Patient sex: M
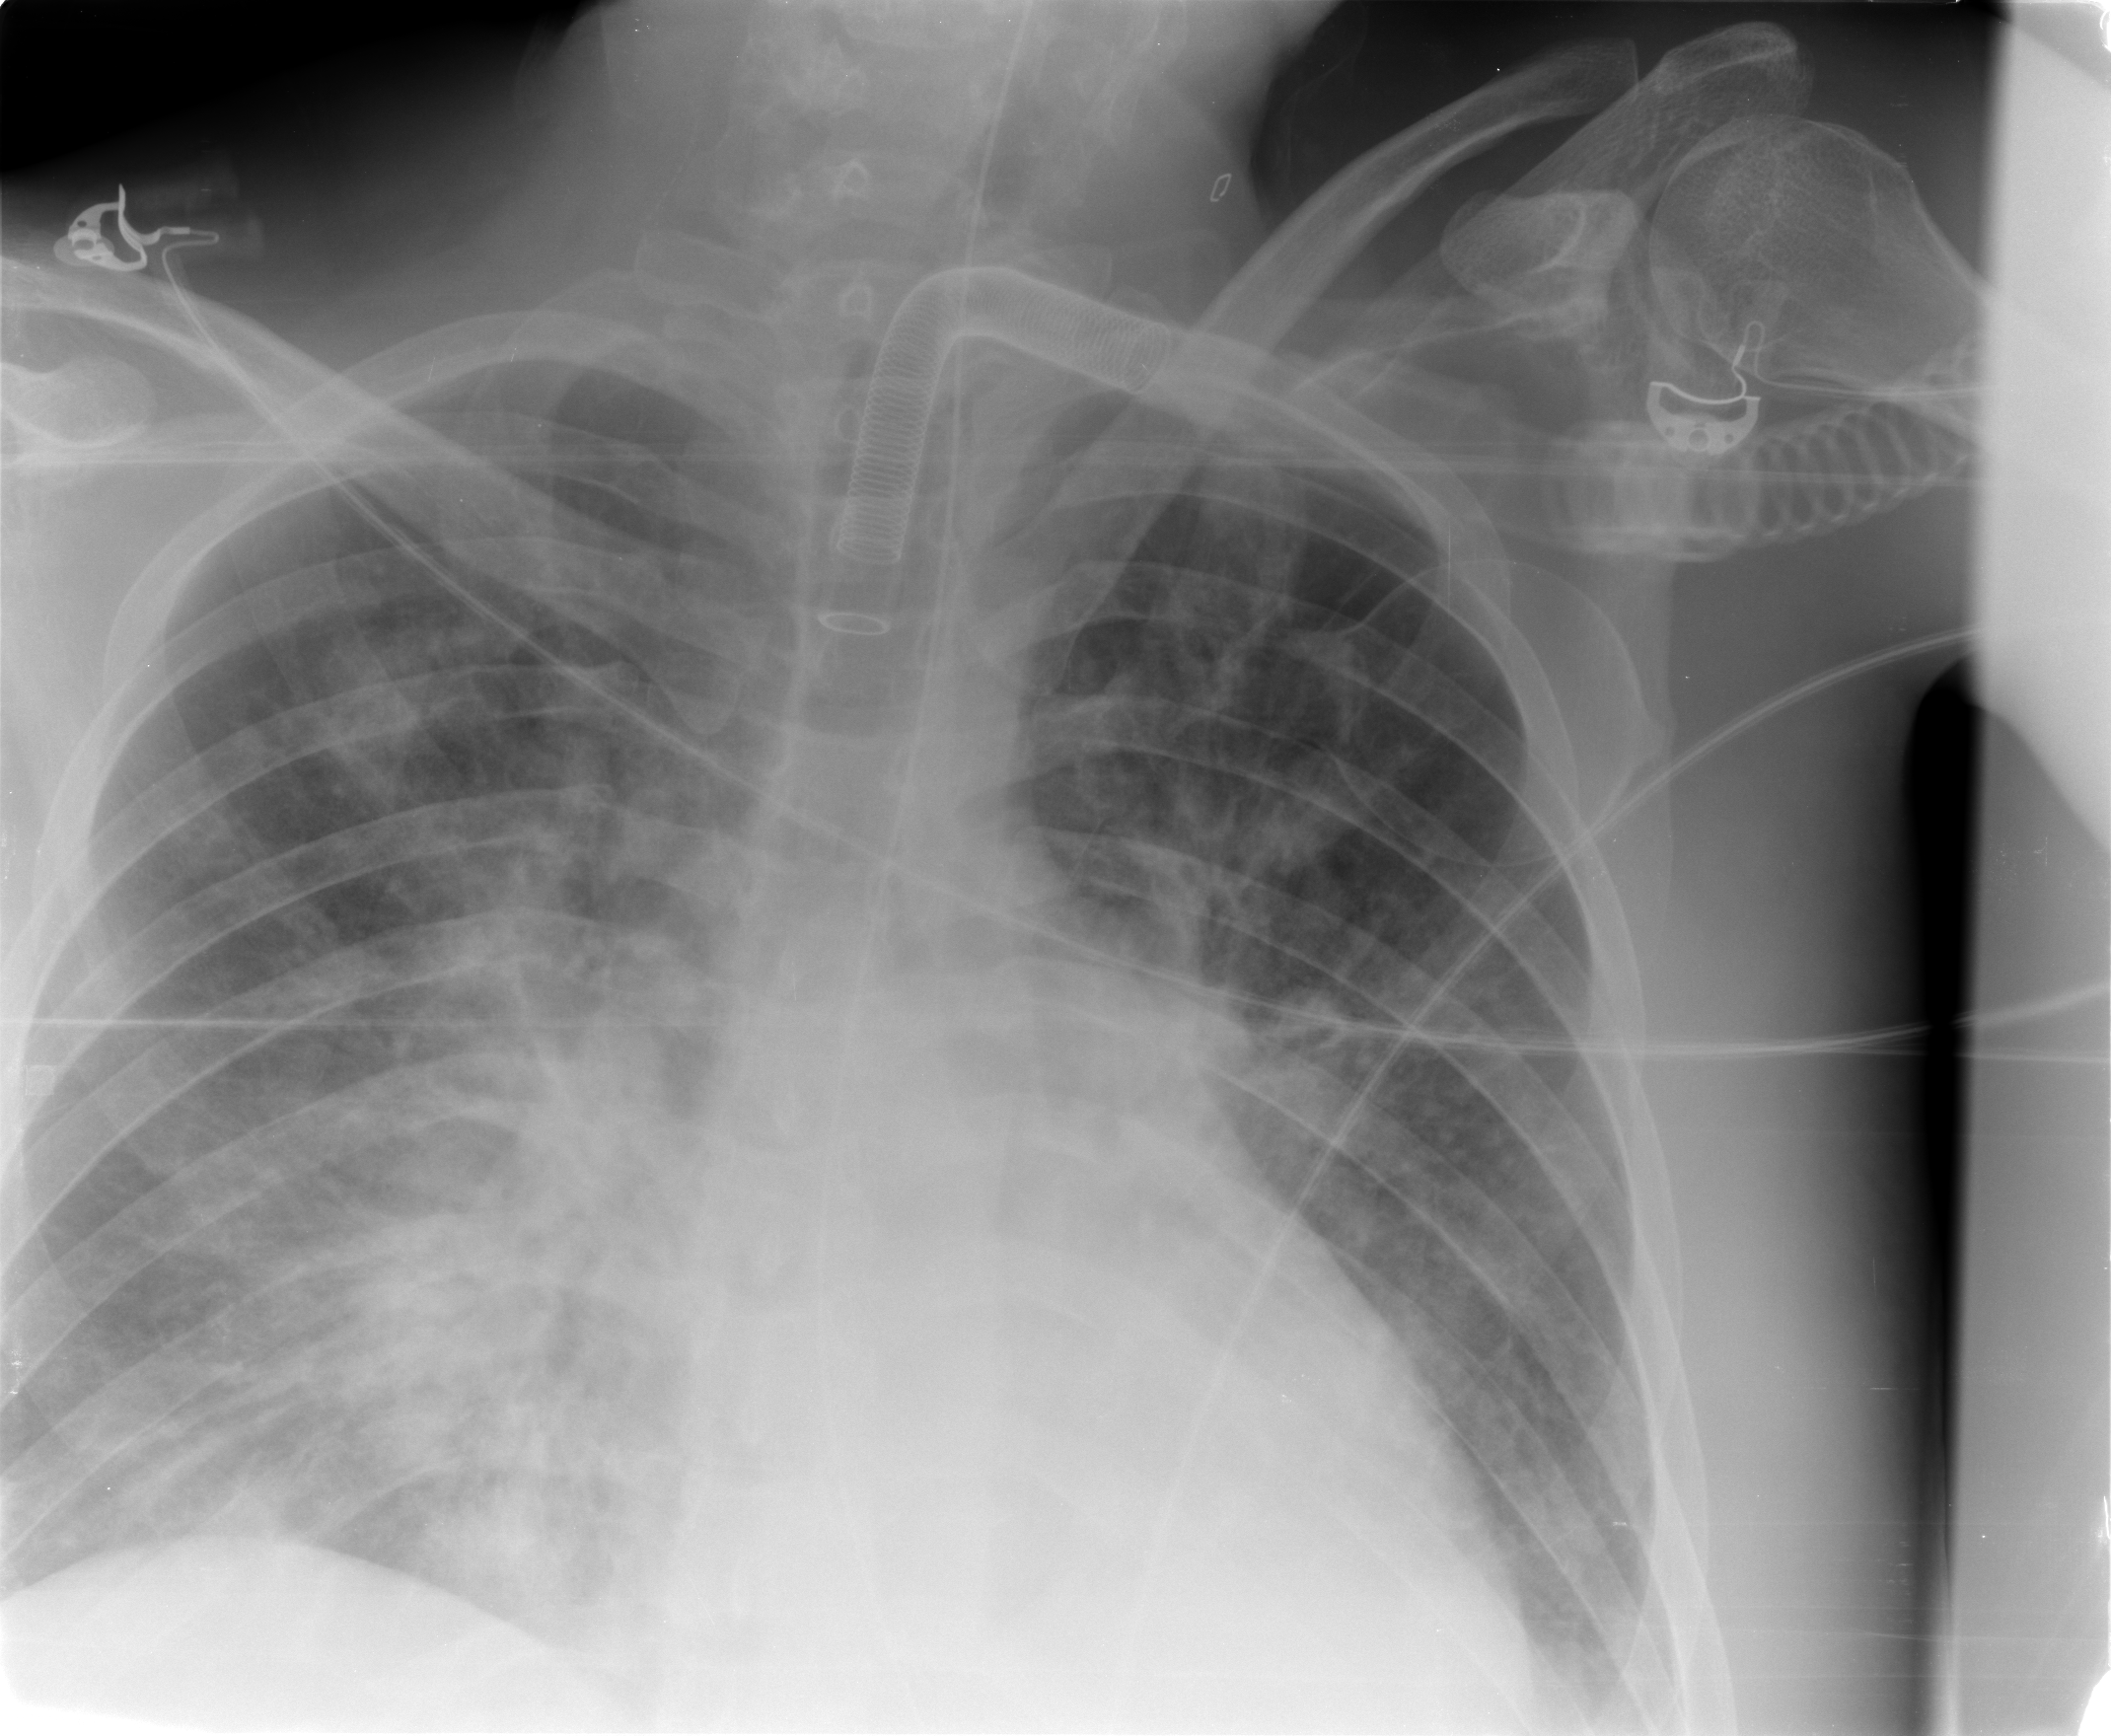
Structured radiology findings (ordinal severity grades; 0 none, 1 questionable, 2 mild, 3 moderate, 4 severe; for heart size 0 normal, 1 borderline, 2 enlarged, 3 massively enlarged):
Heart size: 2
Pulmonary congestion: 2
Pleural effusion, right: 0
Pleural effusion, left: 0
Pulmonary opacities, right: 4
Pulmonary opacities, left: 3
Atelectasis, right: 2
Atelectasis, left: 2